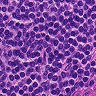
Metastatic tissue present: no